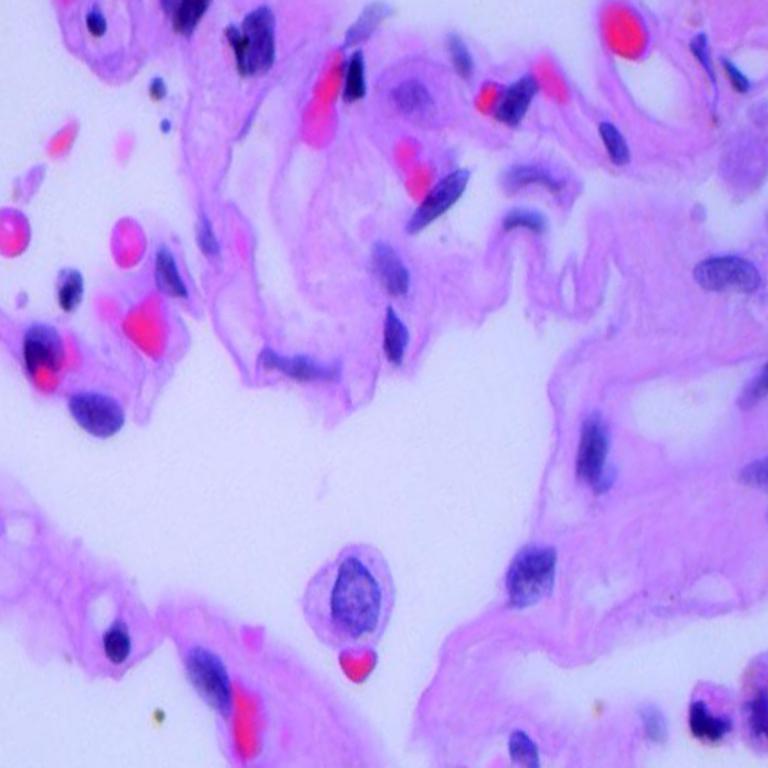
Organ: lung
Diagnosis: benign